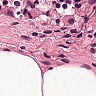
Metastatic tissue present: no